Question: I'm working on an chart using just HTML and CSS3 and I am able to easily style the lists colour overall but I'm looking to style just the top 30px of each list
This is how my char looks so far and what I would like to achieve:

CSS:
'''
body {
width:auto;
}
* {margin: 0; padding: 0;}
ul {
line-height:20px;
}
.tree ul {
padding-top: 20px; position: relative;
transition: all 0.5s;
-webkit-transition: all 0.5s;
-moz-transition: all 0.5s;
}
.tree li {
float: left; text-align: center;
list-style-type: none;
position: relative;
padding: 20px 5px 0 5px;
transition: all 0.5s;
-webkit-transition: all 0.5s;
-moz-transition: all 0.5s;
}
.tree li::before, .tree li::after{
content: '';
position: absolute; top: 0; right: 50%;
border-top: 1px solid #ccc;
width: 50%; height: 20px;
}
.tree li::after{
right: auto; left: 50%;
border-left: 1px solid #ccc;
}
.tree li:only-child::after, .tree li:only-child::before {
display: none;
}
.tree li:only-child{ padding-top: 0;}
.tree li:first-child::before, .tree li:last-child::after{
border: 0 none;
}
.tree li:last-child::before{
border-right: 1px solid #ccc;
border-radius: 0 0px 0 0;
-webkit-border-radius: 0 0px 0 0;
-moz-border-radius: 0 0px 0 0;
}
.tree li:first-child::after{
border-radius: 0px 0 0 0;
-webkit-border-radius: 0px 0 0 0;
-moz-border-radius: 0px 0 0 0;
}
/*Time to add downward connectors from parents*/
.tree ul ul::before{
content: '';
position: absolute; top: 0; left: 50%;
border-left: 1px solid #ccc;
width: 0; height: 20px;
}
.tree li a{
border: 1px solid #ccc;
padding: 5px 10px;
text-decoration: none;
color: #666;
font-family: arial, verdana, tahoma;
font-size: 13px;
display: inline-block;
border-radius: 0px;
-webkit-border-radius: 0px;
-moz-border-radius: 0px;
transition: all 0.5s;
-webkit-transition: all 0.5s;
-moz-transition: all 0.5s;
}
.tree li a:hover, .tree li a:hover+ul li a {
background: #dae2f2; color: #000; border: 1px solid #94a0b4;
}
.tree li a:hover+ul li::after,
.tree li a:hover+ul li::before,
.tree li a:hover+ul::before,
.tree li a:hover+ul ul::before{
border-color: #2663A6;
}
'''
HTML:
'''
<div class="tree">
<ul>
<li>
<a href="#"><span>Chairman / Owner</span><p>Name</p></a>
<ul>
<li>
<a href="#">Managing Director</a>
<ul>
<li>
<a href="#">Director</a>
<li>
<a href="#">Director</a>
<li>
<a href="#">Director</a>
</ul>
</ul>
</li>
</ul>
</div>
'''
<URL>
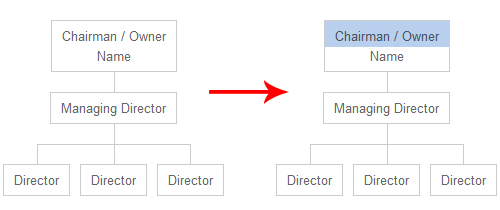
Answer: There are a bunch of ways to go about it. Here's one.
<URL>
'''
span.accent {
background-color: lightblue;
display: block;
margin: -5px -10px 5px;
padding: 5px;
}
<a href="#"><span class="accent">Chairman / Owner</span><span>Name</span></a>
'''